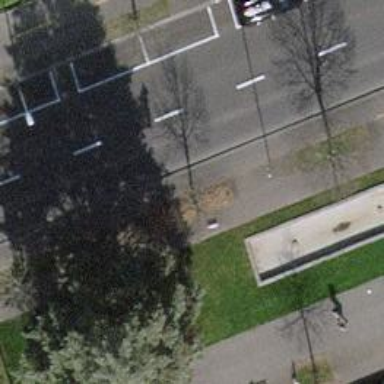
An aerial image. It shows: Avenue of trees.